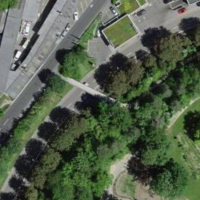
EUNIS habitat code: 53
Species observed at this site:
Carpinus betulus
Symphoricarpos albus